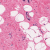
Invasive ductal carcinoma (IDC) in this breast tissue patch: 0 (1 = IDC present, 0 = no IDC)